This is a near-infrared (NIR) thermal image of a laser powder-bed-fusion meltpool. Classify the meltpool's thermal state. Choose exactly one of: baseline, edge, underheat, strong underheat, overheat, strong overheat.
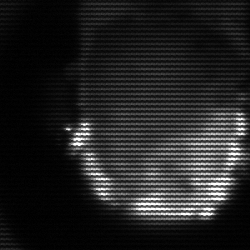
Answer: baseline